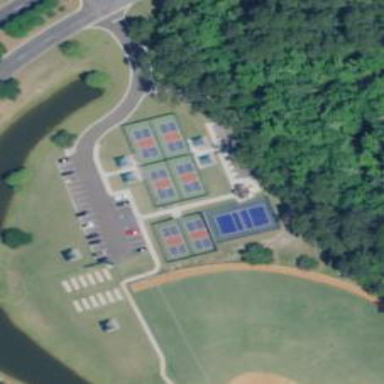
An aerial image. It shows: Tennis court in leisure pitch.